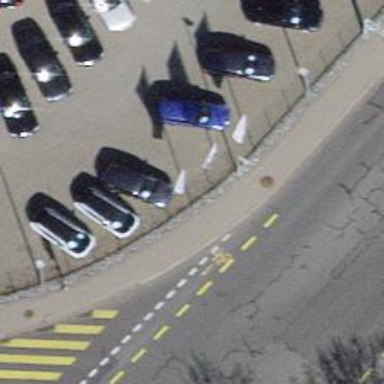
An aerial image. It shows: Road with traffic signals.